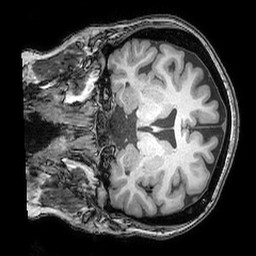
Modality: T1w
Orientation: coronal
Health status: ill
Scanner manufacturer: philips
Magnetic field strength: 3 T
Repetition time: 0.007 s
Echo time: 0.0035 s